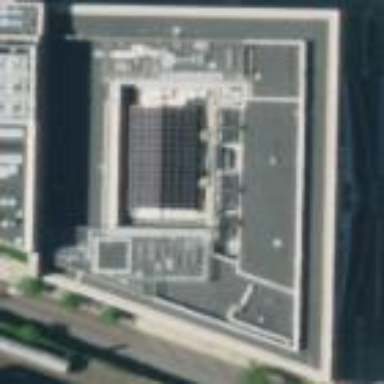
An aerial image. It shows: Office building.